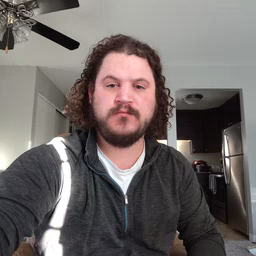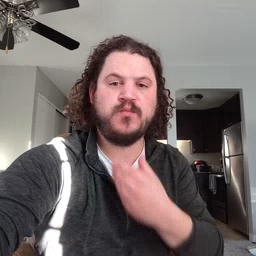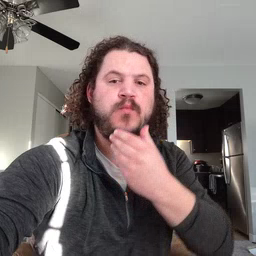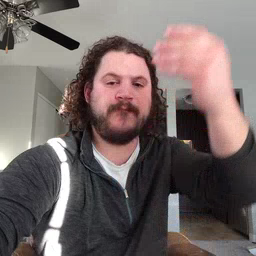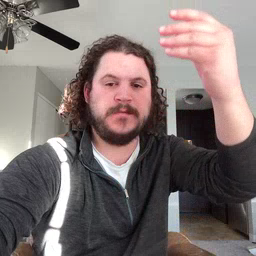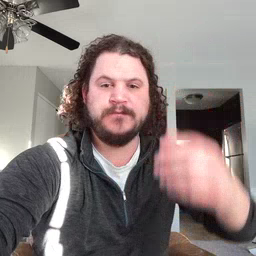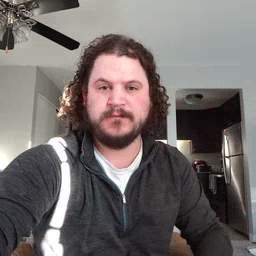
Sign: giraffe